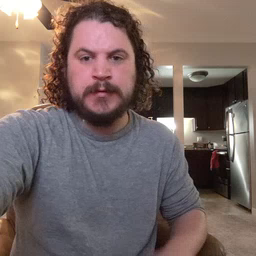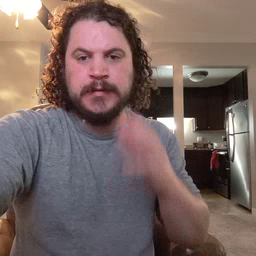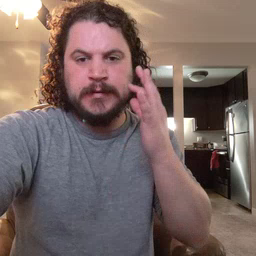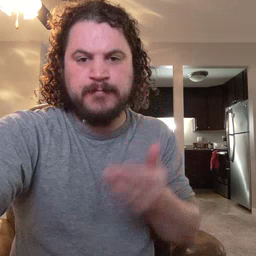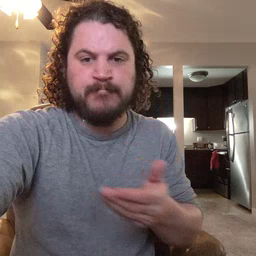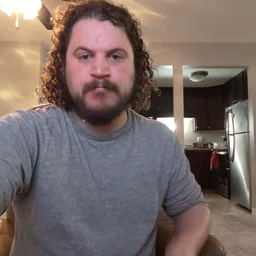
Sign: kitty